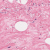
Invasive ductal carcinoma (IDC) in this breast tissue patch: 0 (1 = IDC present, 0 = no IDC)